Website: apple
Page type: address-validator
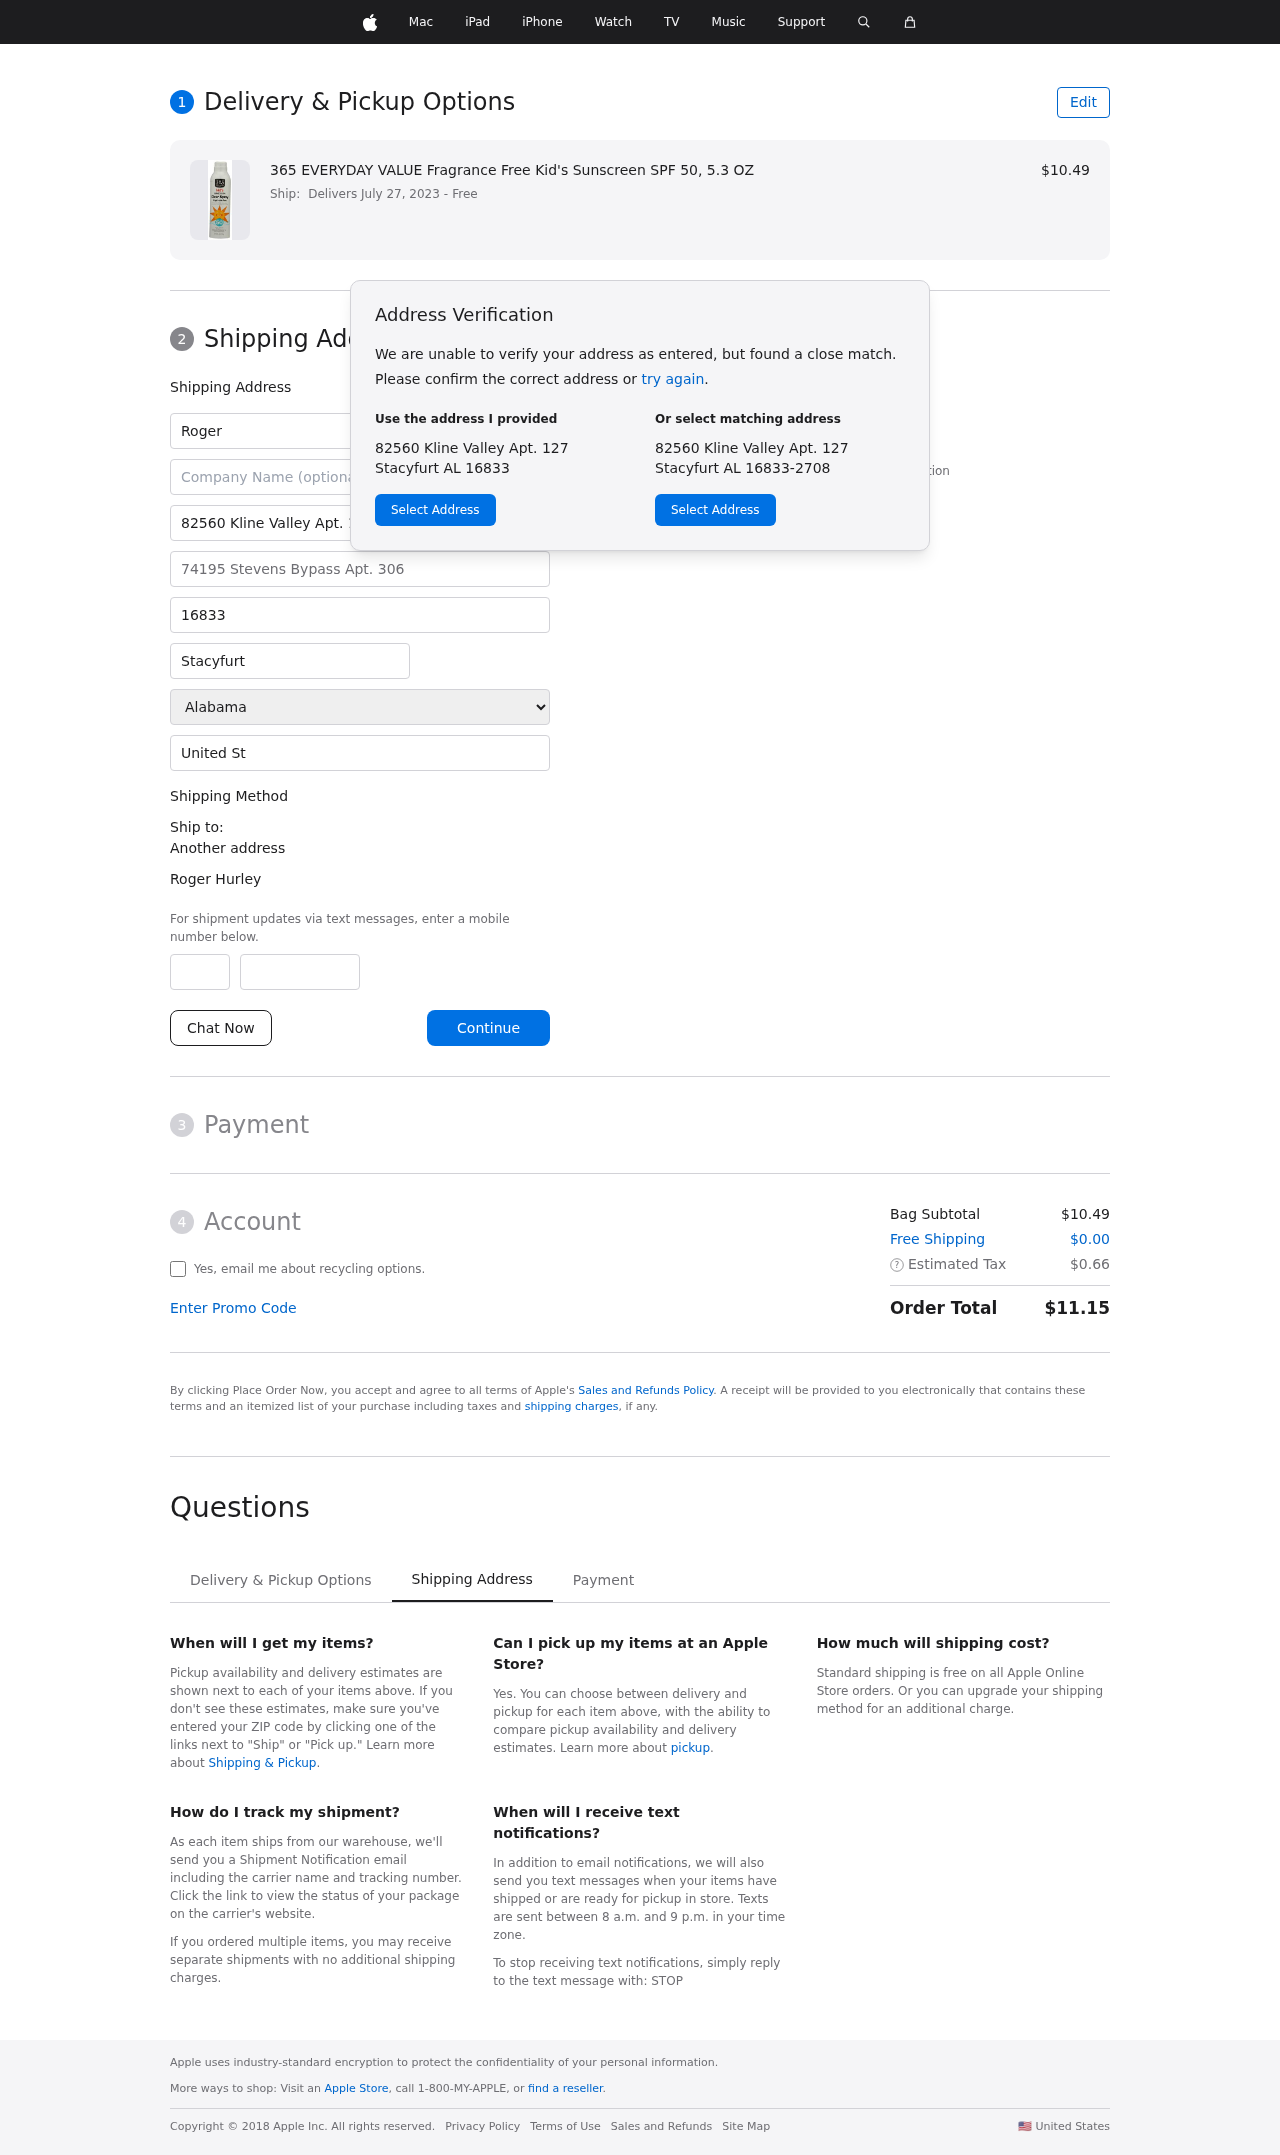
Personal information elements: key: PII_CITY
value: Stacyfurt
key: PII_COUNTRY
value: United States
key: PII_FIRSTNAME
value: Roger
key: PII_FULLNAME
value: Roger Hurley
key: PII_LASTNAME
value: Hurley
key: PII_PHONE_AREA
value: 477
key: PII_PHONE_SUFFIX
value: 4160
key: PII_POSTCODE
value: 16833
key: PII_STATE
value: Alabama
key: PII_STREET
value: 82560 Kline Valley Apt. 127
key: PII_STREET2
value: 74195 Stevens Bypass Apt. 306
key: PII_CITY_STATE_ZIP
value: Stacyfurt AL 16833
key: PII_STATE_ABBR
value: AL
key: PII_POSTCODE_FULL
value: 16833
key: PII_POSTCODE_NUMERIC
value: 16833
Product elements: key: PRODUCT1_NAME
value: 365 EVERYDAY VALUE Fragrance Free Kid's Sunscreen SPF 50, 5.3 OZ
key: PRODUCT1_PRICE
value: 10.49
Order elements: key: ORDER_DELIVERY_DATE
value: Delivers July 27, 2023
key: ORDER_SUBTOTAL
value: $10.49
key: ORDER_SHIPPING_COST
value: $0.00
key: ORDER_TAX
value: $0.66
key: ORDER_TOTAL
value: $11.15